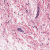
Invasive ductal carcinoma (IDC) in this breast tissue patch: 0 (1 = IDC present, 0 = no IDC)